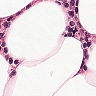
Metastatic tissue present: no